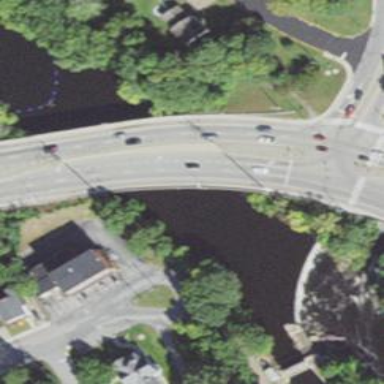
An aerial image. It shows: Bridge on trunk expressway.